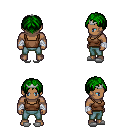
a pixel art fantasy rpg character, male body template, human, dark skin, brown pirate shirt, teal pants, green parted hairstyle, silver tiara, white cloth bandages, white slippers, four views (front, back, left, right), 2x2 character sprite sheet, small pixel art, hard edges, no anti-aliasing